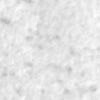
Label: no_change